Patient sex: M
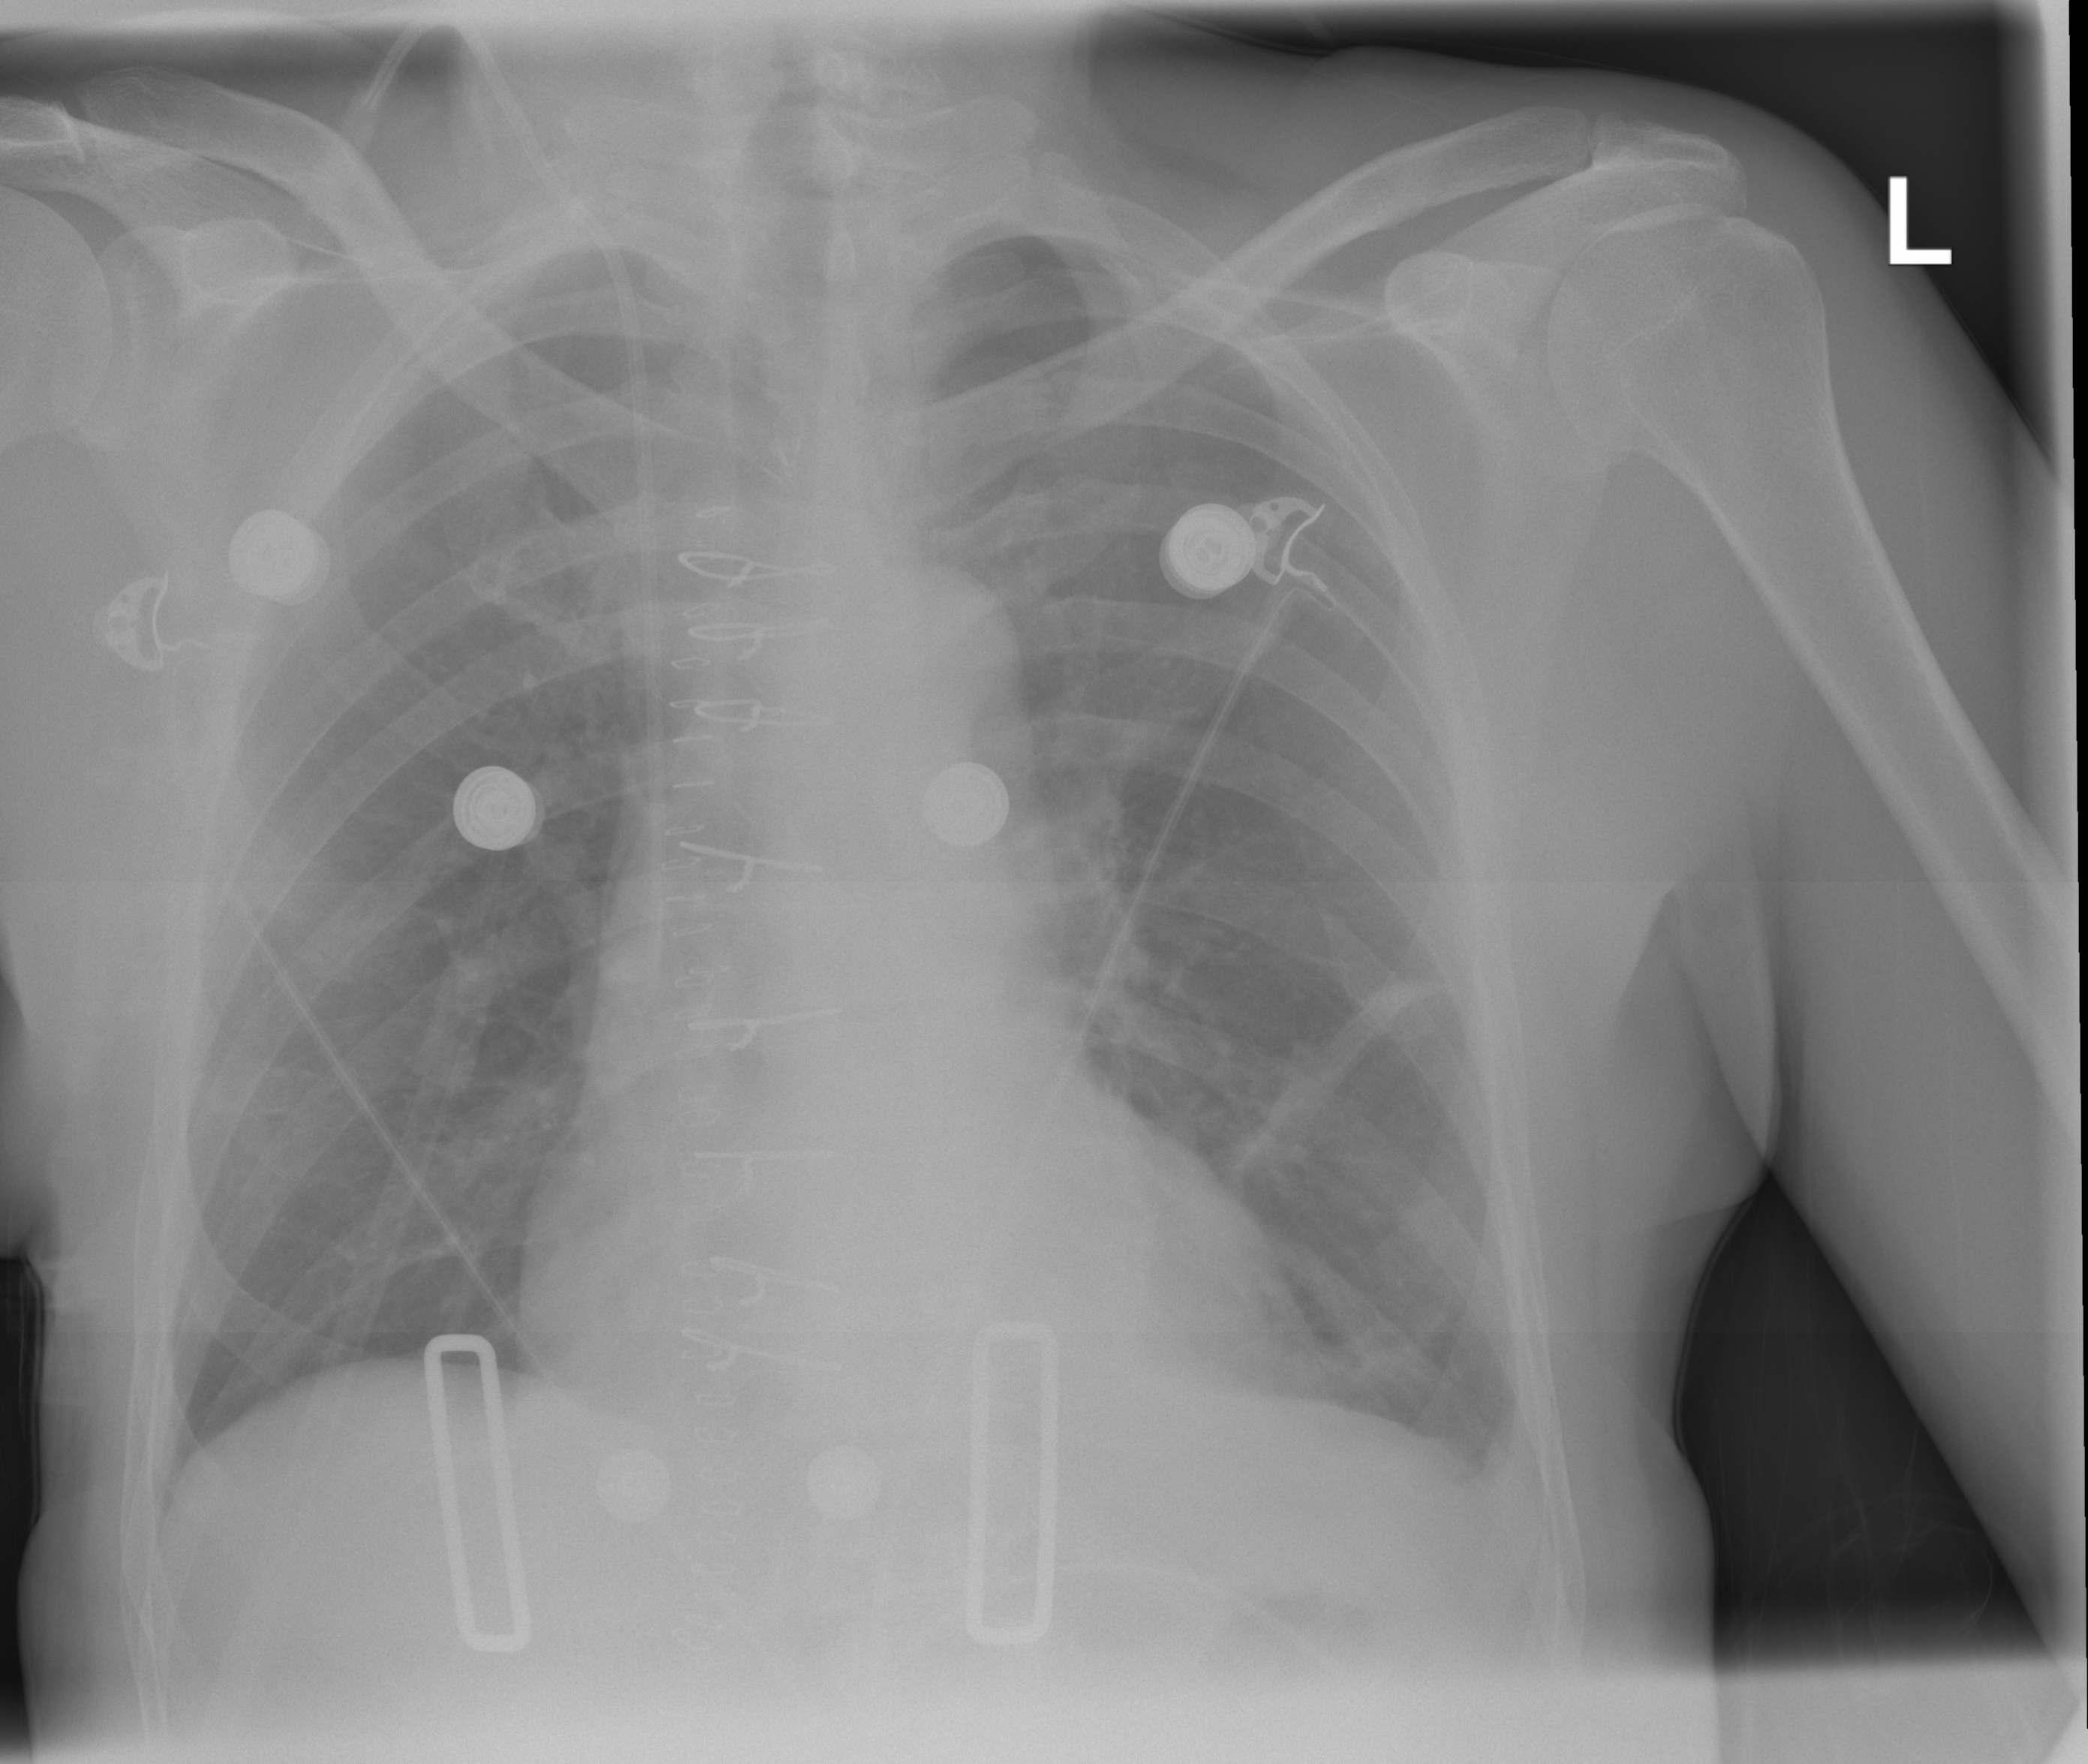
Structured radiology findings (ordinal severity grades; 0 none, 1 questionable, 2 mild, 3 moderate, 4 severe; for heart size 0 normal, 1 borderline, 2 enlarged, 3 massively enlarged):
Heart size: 0
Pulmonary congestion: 0
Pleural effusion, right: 0
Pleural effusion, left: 2
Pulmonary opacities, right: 0
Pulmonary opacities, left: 0
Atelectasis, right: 0
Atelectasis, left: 0